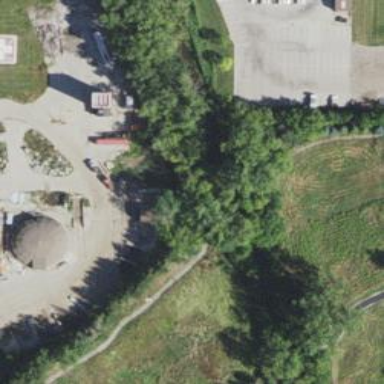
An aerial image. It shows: Abandoned path.